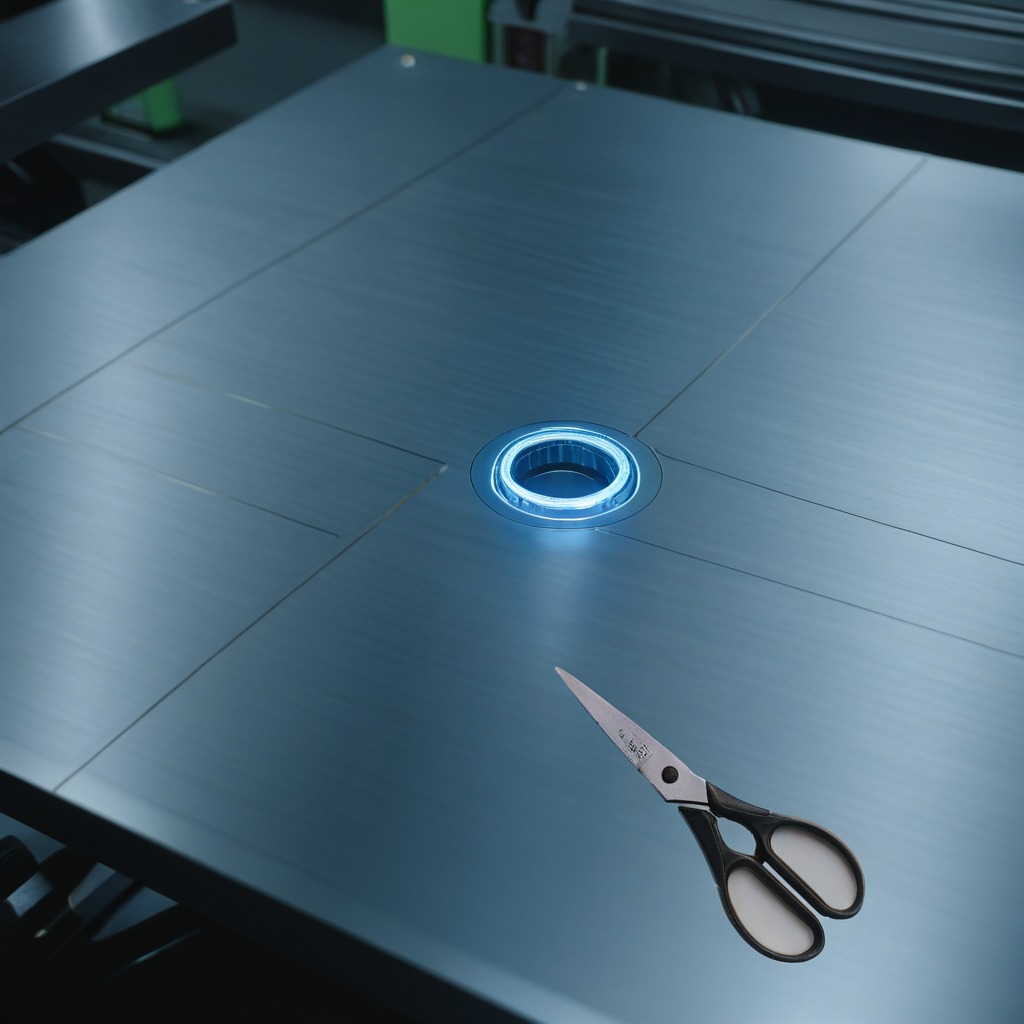
A scissor lying on a metal table in a machine shop under fluorescent lights.